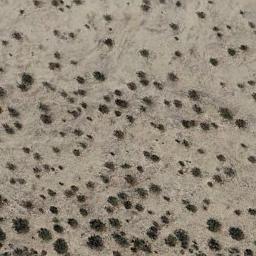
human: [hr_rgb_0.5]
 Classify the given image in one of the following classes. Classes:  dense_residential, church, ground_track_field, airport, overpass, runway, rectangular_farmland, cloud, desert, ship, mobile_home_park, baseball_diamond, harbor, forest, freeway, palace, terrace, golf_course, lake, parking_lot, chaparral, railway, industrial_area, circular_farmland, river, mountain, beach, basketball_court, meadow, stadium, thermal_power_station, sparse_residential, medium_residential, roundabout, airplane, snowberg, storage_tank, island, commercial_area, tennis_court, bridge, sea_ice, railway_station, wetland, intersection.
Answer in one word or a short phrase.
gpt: chaparral